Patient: sex M, age 76
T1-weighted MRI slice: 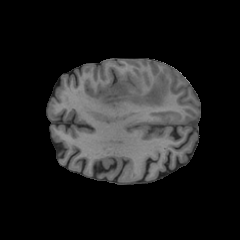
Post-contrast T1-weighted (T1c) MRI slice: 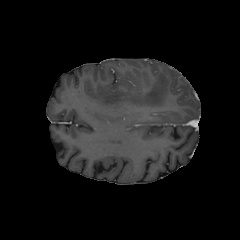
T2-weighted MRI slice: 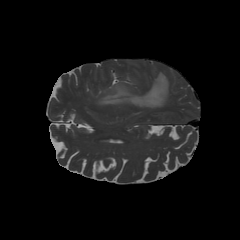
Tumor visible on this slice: yes
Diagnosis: Glioblastoma, IDH-wildtype
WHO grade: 4